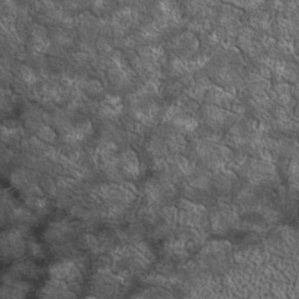
Label: non_frost